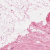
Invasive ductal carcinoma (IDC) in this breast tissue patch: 0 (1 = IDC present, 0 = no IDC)